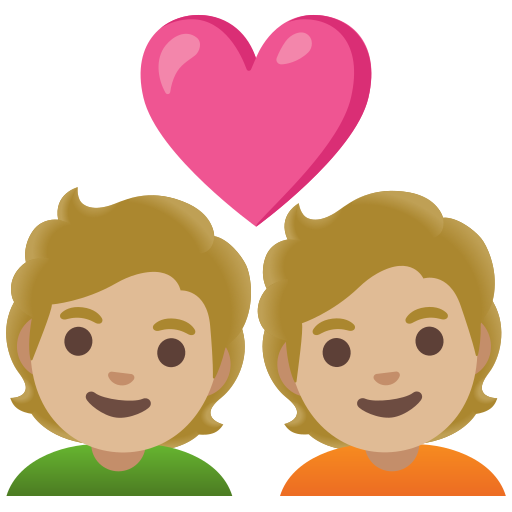
Emoji: 💑🏼